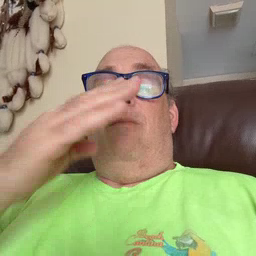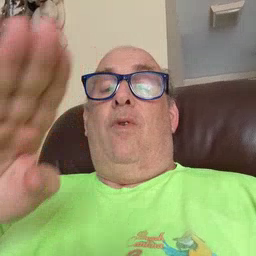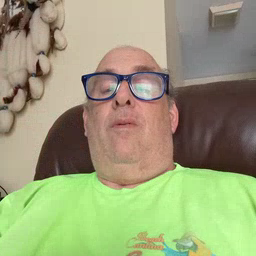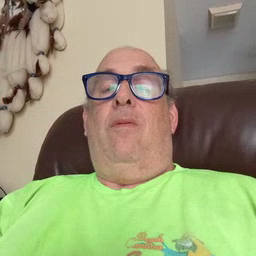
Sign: blue